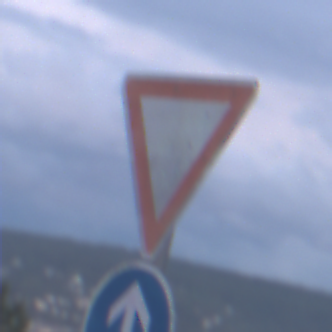
Verkehrszeichen: VorfahrtGewaehren
Zusatzzeichen unten: VorgeschriebeneFahrtrichtungGeradeaus
Umgebung: Outdoor, Urban
Tageszeit: SunriseSunset
Wetter: PartlyCloudy
Licht: Natural
Jahreszeit: NotSpecified
Kontrast: LowContrast